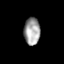
Tissue: lung
Cell type: Epithelial cells
Senescence score: 0.5863
Nuclear area (px): 425
Mean DAPI intensity: 161.988